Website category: jobs
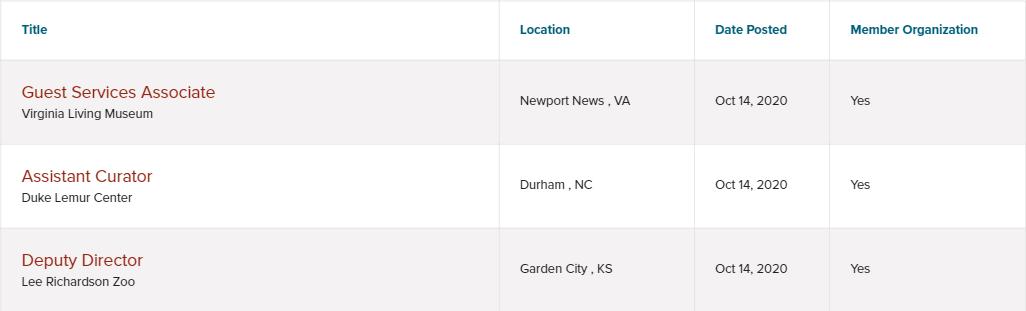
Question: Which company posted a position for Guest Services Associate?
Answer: Virginia Living Museum

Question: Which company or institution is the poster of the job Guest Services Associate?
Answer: Virginia Living Museum

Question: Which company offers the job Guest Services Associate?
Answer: Virginia Living Museum

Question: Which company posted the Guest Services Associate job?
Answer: Virginia Living Museum

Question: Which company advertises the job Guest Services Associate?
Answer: Virginia Living Museum

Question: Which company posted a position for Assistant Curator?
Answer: Duke Lemur Center

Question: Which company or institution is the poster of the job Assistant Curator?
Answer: Duke Lemur Center

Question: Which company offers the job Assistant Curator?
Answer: Duke Lemur Center

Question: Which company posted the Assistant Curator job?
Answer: Duke Lemur Center

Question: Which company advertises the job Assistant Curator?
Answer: Duke Lemur Center

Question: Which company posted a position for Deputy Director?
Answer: Lee Richardson Zoo

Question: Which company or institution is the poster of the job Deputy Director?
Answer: Lee Richardson Zoo

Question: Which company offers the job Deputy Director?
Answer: Lee Richardson Zoo

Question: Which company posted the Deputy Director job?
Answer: Lee Richardson Zoo

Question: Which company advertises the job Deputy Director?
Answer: Lee Richardson Zoo

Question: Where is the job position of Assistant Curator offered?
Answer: Durham , NC

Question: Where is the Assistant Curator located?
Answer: Durham , NC

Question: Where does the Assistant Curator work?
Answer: Durham , NC

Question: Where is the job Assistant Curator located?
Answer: Durham , NC

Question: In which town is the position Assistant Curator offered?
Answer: Durham , NC

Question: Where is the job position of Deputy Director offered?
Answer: Garden City , KS

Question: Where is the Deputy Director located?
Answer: Garden City , KS

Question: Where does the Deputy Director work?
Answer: Garden City , KS

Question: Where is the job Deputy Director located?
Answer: Garden City , KS

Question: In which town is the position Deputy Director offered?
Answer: Garden City , KS

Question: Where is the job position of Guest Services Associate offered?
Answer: Newport News , VA

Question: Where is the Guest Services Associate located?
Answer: Newport News , VA

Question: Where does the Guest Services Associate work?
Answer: Newport News , VA

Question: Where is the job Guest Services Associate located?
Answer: Newport News , VA

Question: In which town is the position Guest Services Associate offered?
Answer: Newport News , VA

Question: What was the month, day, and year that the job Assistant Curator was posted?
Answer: Oct 14, 2020

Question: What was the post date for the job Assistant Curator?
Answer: Oct 14, 2020

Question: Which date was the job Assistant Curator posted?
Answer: Oct 14, 2020

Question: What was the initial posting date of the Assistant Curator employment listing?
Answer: Oct 14, 2020

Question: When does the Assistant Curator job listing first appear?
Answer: Oct 14, 2020

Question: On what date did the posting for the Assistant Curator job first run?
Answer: Oct 14, 2020

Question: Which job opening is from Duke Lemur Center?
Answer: Assistant Curator

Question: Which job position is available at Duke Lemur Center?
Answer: Assistant Curator

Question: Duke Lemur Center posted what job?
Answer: Assistant Curator

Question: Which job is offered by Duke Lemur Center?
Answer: Assistant Curator

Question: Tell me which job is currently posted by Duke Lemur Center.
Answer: Assistant Curator

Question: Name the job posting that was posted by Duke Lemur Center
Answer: Assistant Curator

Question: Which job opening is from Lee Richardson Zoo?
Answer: Deputy Director

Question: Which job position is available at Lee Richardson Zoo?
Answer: Deputy Director

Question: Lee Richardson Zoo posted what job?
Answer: Deputy Director

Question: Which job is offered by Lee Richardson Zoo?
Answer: Deputy Director

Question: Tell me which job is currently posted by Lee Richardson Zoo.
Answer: Deputy Director

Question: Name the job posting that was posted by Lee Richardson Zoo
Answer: Deputy Director

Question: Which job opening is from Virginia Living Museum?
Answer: Guest Services Associate

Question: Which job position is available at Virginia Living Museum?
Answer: Guest Services Associate

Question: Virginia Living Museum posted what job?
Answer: Guest Services Associate

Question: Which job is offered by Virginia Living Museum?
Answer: Guest Services Associate

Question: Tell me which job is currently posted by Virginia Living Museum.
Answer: Guest Services Associate

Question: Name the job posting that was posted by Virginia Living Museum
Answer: Guest Services Associate

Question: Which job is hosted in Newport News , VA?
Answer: Guest Services Associate

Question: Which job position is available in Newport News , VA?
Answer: Guest Services Associate

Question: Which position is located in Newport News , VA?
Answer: Guest Services Associate

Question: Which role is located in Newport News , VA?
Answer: Guest Services Associate

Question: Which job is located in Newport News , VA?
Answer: Guest Services Associate

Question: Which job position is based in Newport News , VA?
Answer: Guest Services Associate

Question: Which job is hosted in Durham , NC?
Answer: Assistant Curator

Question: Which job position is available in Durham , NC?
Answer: Assistant Curator

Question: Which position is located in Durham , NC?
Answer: Assistant Curator

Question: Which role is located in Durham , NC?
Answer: Assistant Curator